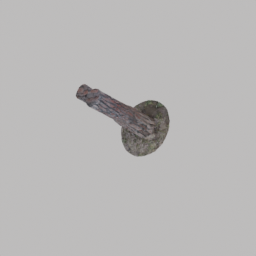
Label: nature